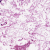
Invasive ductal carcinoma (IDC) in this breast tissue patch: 0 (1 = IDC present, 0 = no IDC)